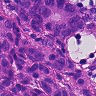
Metastatic tissue present: yes